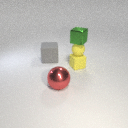
large red metal sphere to the left of small yellow rubber cube